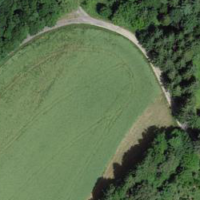
EUNIS habitat code: 44
Species observed at this site:
Carpinus betulus